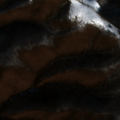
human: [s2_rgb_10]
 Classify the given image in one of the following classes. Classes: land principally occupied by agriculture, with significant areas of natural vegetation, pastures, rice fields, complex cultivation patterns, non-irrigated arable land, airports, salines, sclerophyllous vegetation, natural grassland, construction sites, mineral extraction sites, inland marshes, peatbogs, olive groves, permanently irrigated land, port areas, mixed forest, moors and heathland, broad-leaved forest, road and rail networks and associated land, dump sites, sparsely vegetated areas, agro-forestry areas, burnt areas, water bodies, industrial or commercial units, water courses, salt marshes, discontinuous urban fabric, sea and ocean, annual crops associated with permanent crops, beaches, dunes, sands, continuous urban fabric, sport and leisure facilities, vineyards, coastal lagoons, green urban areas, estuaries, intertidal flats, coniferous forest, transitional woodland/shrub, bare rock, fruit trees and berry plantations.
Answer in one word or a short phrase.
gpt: land principally occupied by agriculture, with significant areas of natural vegetation, broad-leaved forest